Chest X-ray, PA view. Patient: 56 years old, sex F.
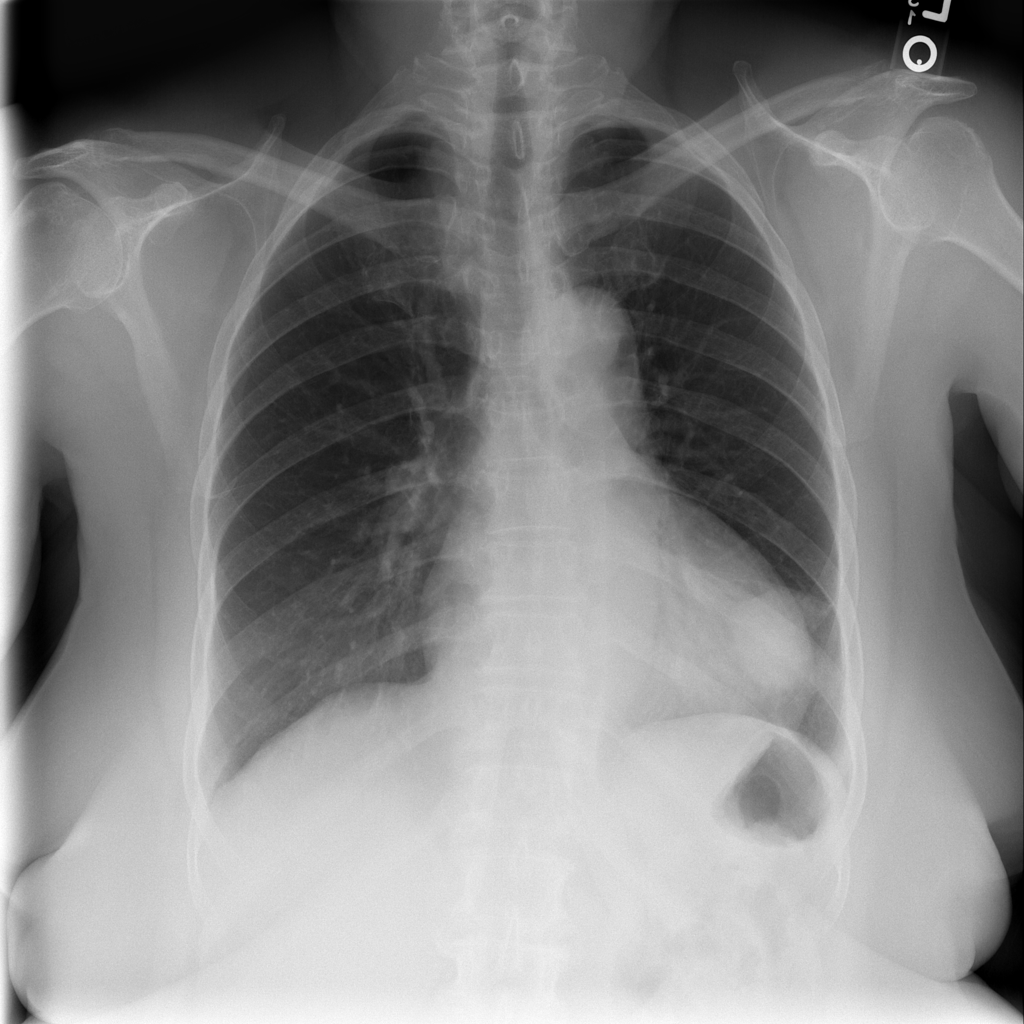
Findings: Atelectasis, Cardiomegaly, Infiltration, Mass